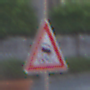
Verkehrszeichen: SchleuderOderRutschgefahr
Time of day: SunriseSunset
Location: Outdoor (Urban)
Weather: PartlyCloudy
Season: NotSpecified
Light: Natural